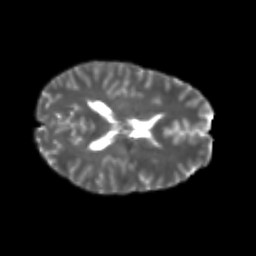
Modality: T2w
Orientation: axial
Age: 24
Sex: female
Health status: healthy
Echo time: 0.074 s